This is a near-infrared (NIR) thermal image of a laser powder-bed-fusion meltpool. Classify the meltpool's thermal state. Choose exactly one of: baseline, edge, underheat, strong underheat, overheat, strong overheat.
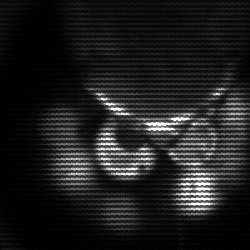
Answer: baseline